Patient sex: M
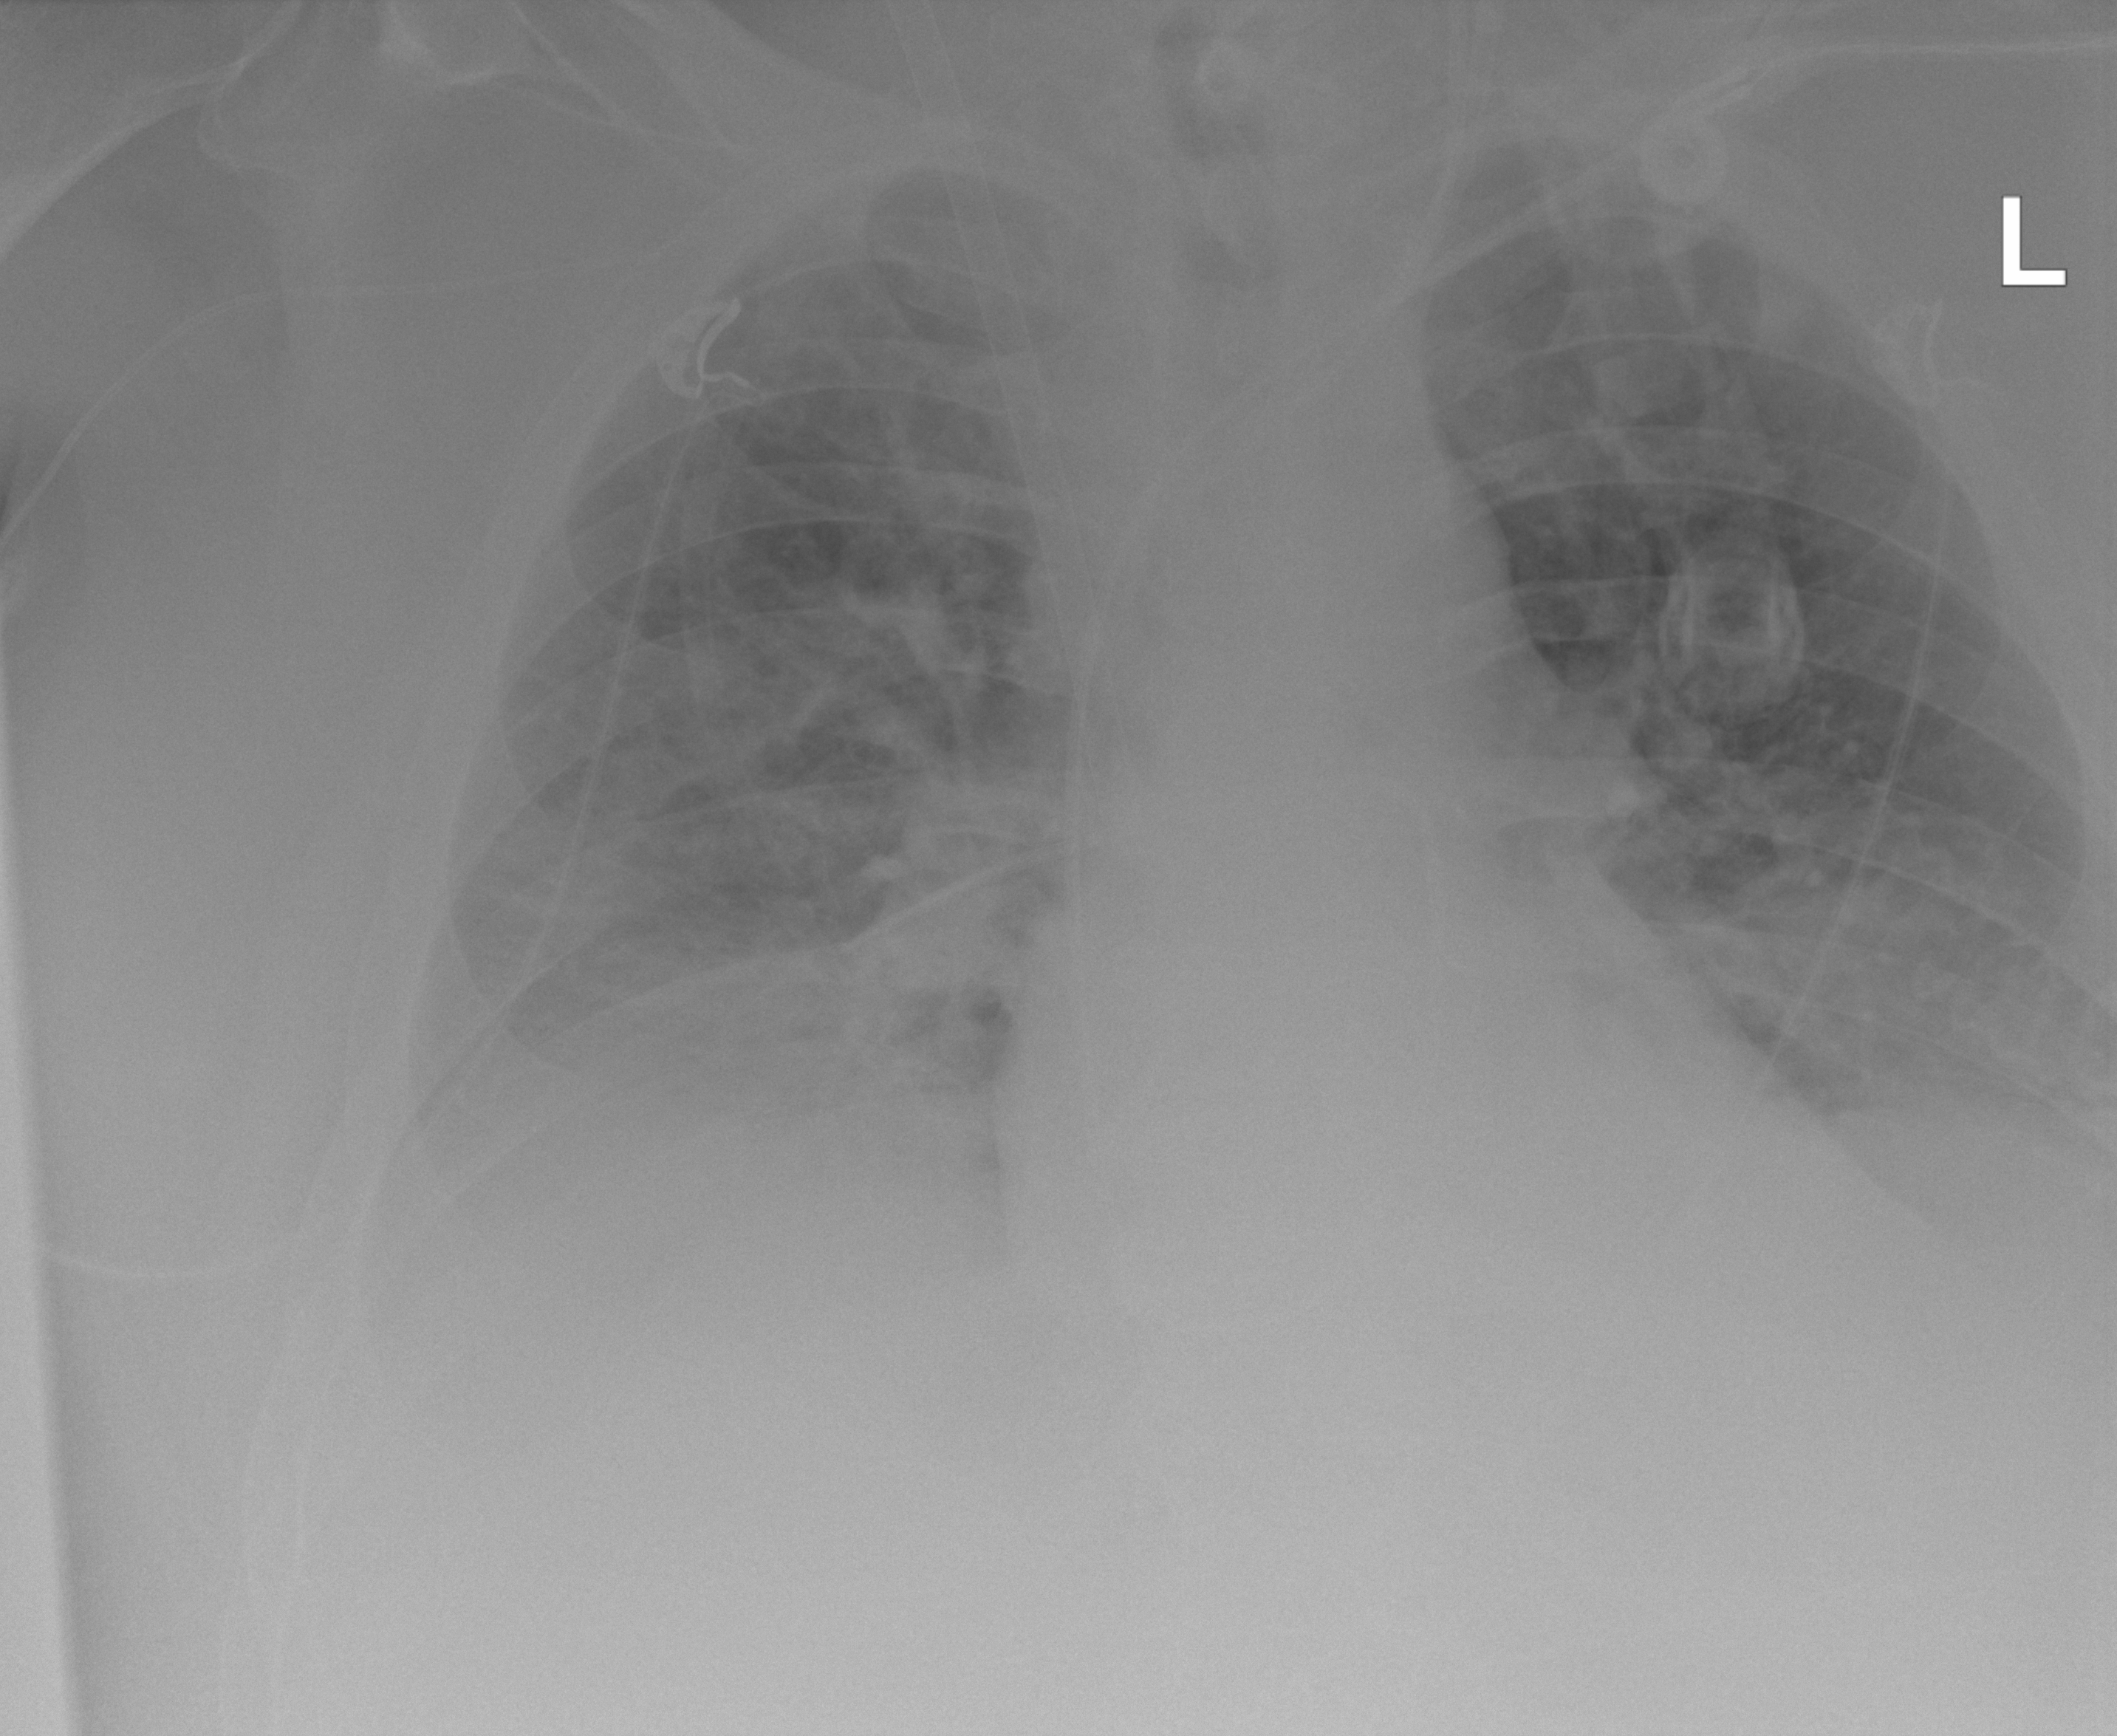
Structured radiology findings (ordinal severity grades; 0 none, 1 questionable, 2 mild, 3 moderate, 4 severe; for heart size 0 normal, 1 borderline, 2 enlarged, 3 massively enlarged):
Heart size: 1
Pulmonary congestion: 2
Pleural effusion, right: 3
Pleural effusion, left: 2
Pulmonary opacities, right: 2
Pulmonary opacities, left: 2
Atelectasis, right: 2
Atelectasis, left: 2